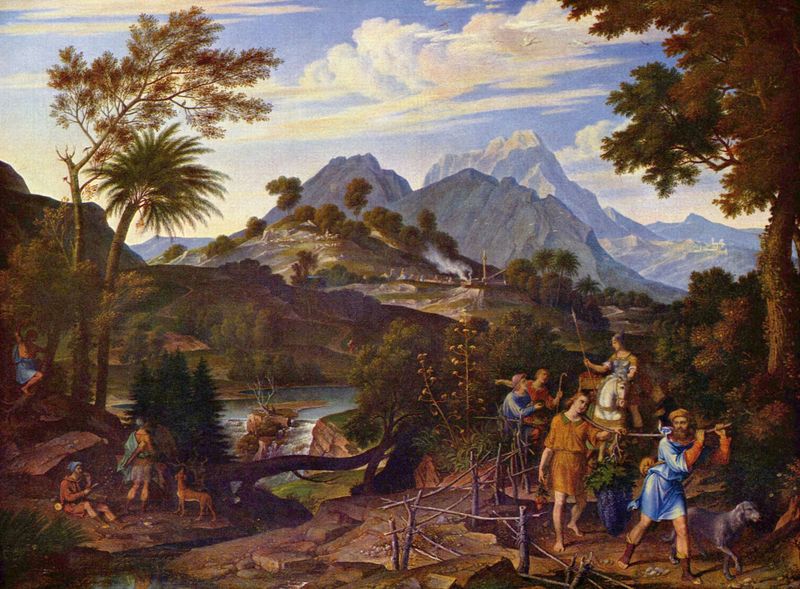
Titel: Landschaft mit den Kundschaftern aus dem Gelobten Land
Künstler: Joseph Anton Koch
Standort: Köln
Institution: Wallraf-Richartz-Museum
Schlagwörter: baum, berg, blau, blätter, felsen, feuer, gemälde, gestein, gruppe, himmel, laub, wasser, weiß, wolken, bäume, fluss, frauen, gelb, grün, landschaft, menschen, ocker, see, sitzen, stadt, teich, ufer, bewegung, braun, frau, grau, hintergrund, holz, kleid, männer, orange, schwarz, szene, zeichnung, gras, hund, hunde, tier, tiere, weg, wiese, wolke, zaun, beige, fest, ornament, stein, steine, tragen, ärmel, öl, ast, bach, baumstamm, horizont, hügel, natur, vieh, weite, wind, brücke, gatter, gewässer, pfad, rauch, wiesen, land, realismus, händler, bühne, pflanzen, tal, wald, alltag, arbeit, bauern, kinder, pferd, reiter, putto, ranken, trauben, reiten, relief, sommer, wellen, süden, stab, berge, fels, gebirge, gipfel, hitze, dorf, landschaftsmalerei, schlucht, herbst, idylle, rast, fabrik, holzzaun, arbeiter, romantik, tannen, treppe, blue, king, lanze, men, people, white, women, wein, gray, green, grey, painting, sitting, woman, yellow, detail, inschrift, flowers, picture, brown, palm, palme, stofflichkeit, exotik, katze, lamm, schaf, antike, wälder, täler, gebirgszug, stich, waffen, stöcke, waffe, jagd, schimmel, wärme, harnisch, wood, smoke, beute, jäger, fällen, götter, cloud, clouds, food, greek, horses, man, rocks, sky, stone, tree, rinde, wams, building, hills, lake, landscape, mountain, mountains, nature, ocean, sea, water, horizon, nadelbäume, tower, trees, village, palmen, prozession, baüme, königin, löwe, speer, stange, forest, grass, pine, river, stream, plants, reben, putten, hirten, color, animals, dog, dogs, walking, träger, birds, botanik, ice, photo, treue, bridge, fence, lager, feuerstelle, human, fuhrwerk, basket, pastorale, cloak, leaves, latein, tiger, animal, rastplatz, horse, peaks, pond, branches, slope, spieß, sänfte, schäferhund, genre, landvolk, grapes, eating, work, working, himmel wolken, inka, etna, humans, carry, carrying, körperlichkeit, wegen, clothing, menchen, spere, tan, stick, palms, tropen, canopy, vines, broken, slave, algarve, romans, date, agarve, hound, windy, arbeitstag, arme kultur, bildparallele schichten, braun blau kontrast, braune farbgebung, gebirgsee, gott4, inlka, kleine gemeindschaft, kultivierung, trennende objekte, verschiedene altersklassen, sticks, trunks, scenery, hunting, wasser fluss, grün bäume, hunt, 5, ridge, pilgrim, moose, jungle, giant, twigs, huge, gril, hunters, climbing, fuhrwekr, falls, rivers, deciduous, wearing, ponds, assistance, greeen, natute, mountrain, woo, skave